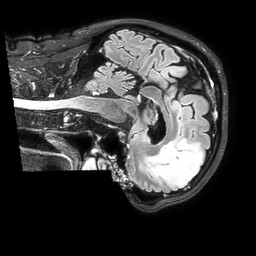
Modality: FLAIR
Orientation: sagittal
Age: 66
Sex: male
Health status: ill
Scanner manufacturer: philips
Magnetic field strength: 3 T
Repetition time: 4.8 s
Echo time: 0.34 s